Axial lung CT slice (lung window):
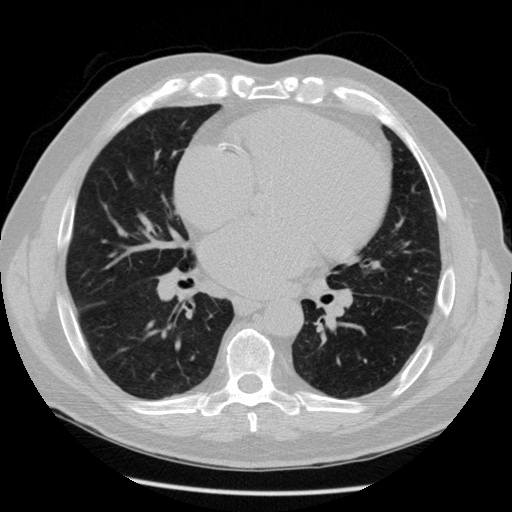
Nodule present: no